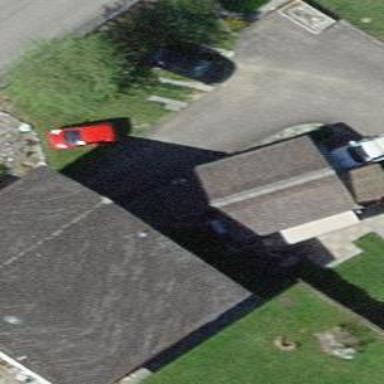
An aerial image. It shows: Garage.